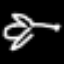
Label: airplane